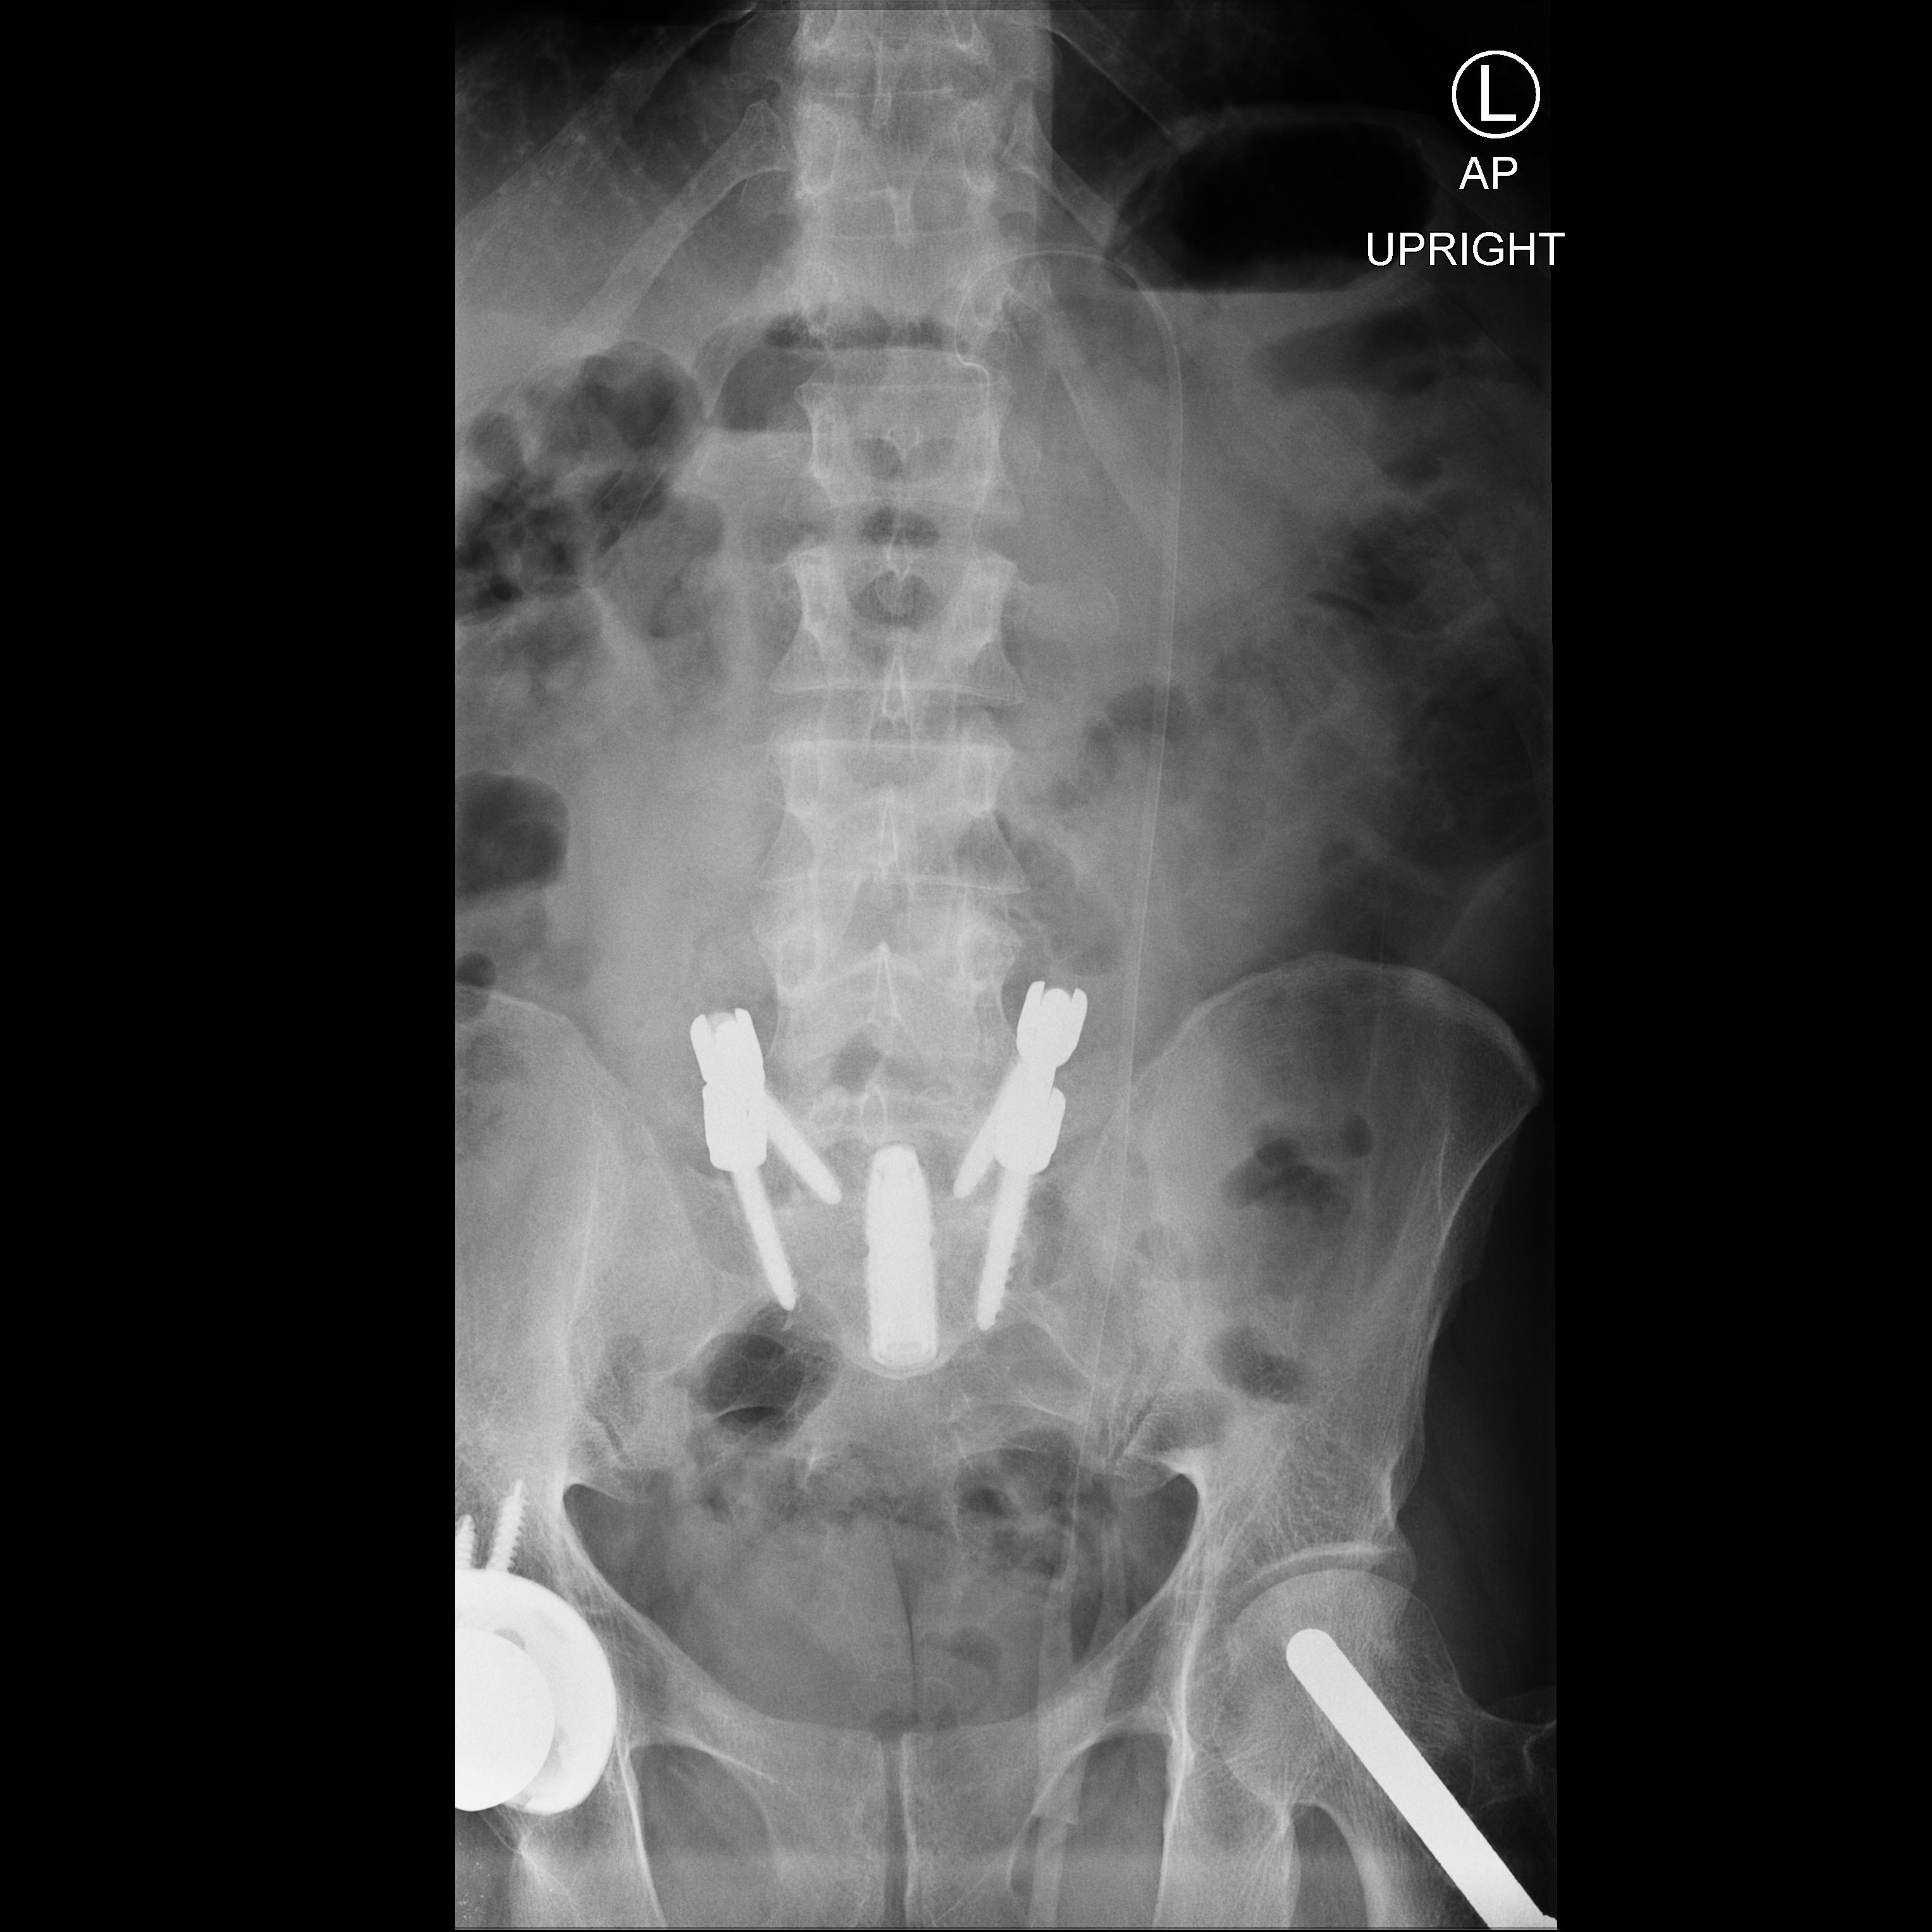
View: AP
Implant manufacturer: medtronic solera